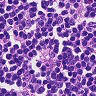
Metastatic tissue present: no